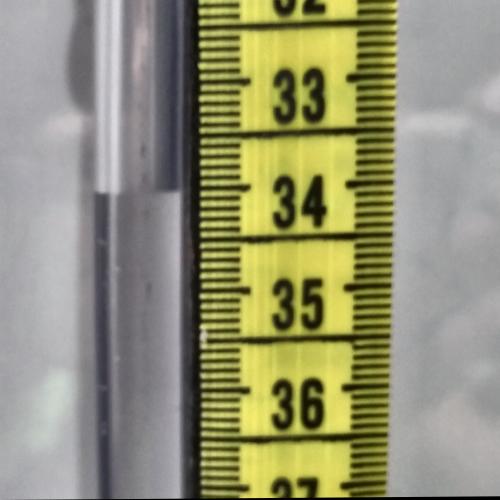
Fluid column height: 34.0 cm